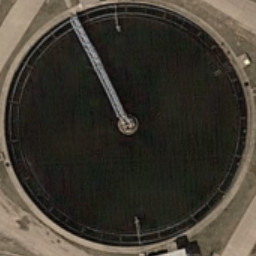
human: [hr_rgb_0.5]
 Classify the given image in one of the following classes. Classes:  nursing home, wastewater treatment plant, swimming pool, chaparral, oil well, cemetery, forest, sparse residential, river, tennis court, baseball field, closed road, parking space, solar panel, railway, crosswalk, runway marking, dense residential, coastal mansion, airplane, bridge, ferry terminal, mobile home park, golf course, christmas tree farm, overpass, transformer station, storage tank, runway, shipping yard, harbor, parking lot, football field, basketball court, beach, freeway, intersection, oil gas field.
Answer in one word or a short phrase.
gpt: wastewater treatment plant